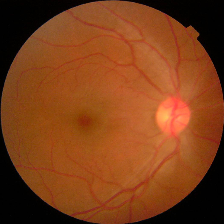
Diabetic retinopathy grade: No DR